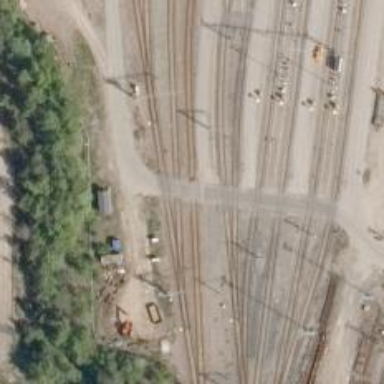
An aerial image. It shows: Level crossing along the railway.